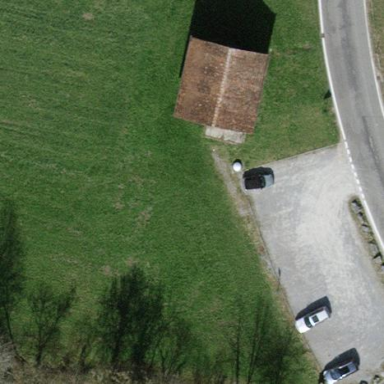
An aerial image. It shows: Parking area with pebblestone surface.